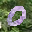
Label: 0